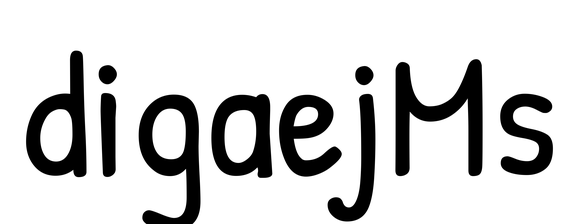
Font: PatrickHand-Regular